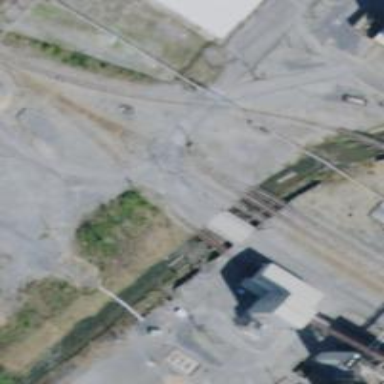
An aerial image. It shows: Railway siding with rails.